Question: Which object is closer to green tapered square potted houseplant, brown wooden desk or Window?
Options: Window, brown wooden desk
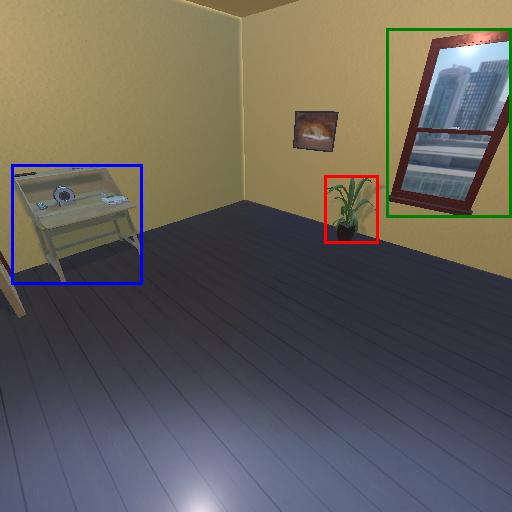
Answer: Window